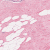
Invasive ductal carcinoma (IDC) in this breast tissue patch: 0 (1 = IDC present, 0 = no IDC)